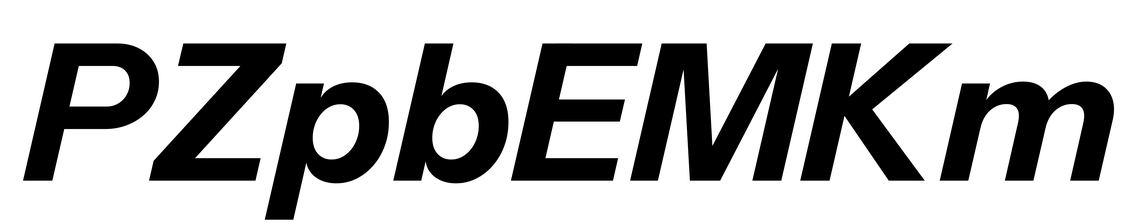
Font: InstrumentSans-Italic_Bold_Italic